Interaction volume radius: 10 \u00c5
Interaction volume height: 15 \u00c5
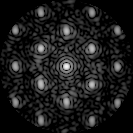
Disorder parameter: 0.3019